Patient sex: F
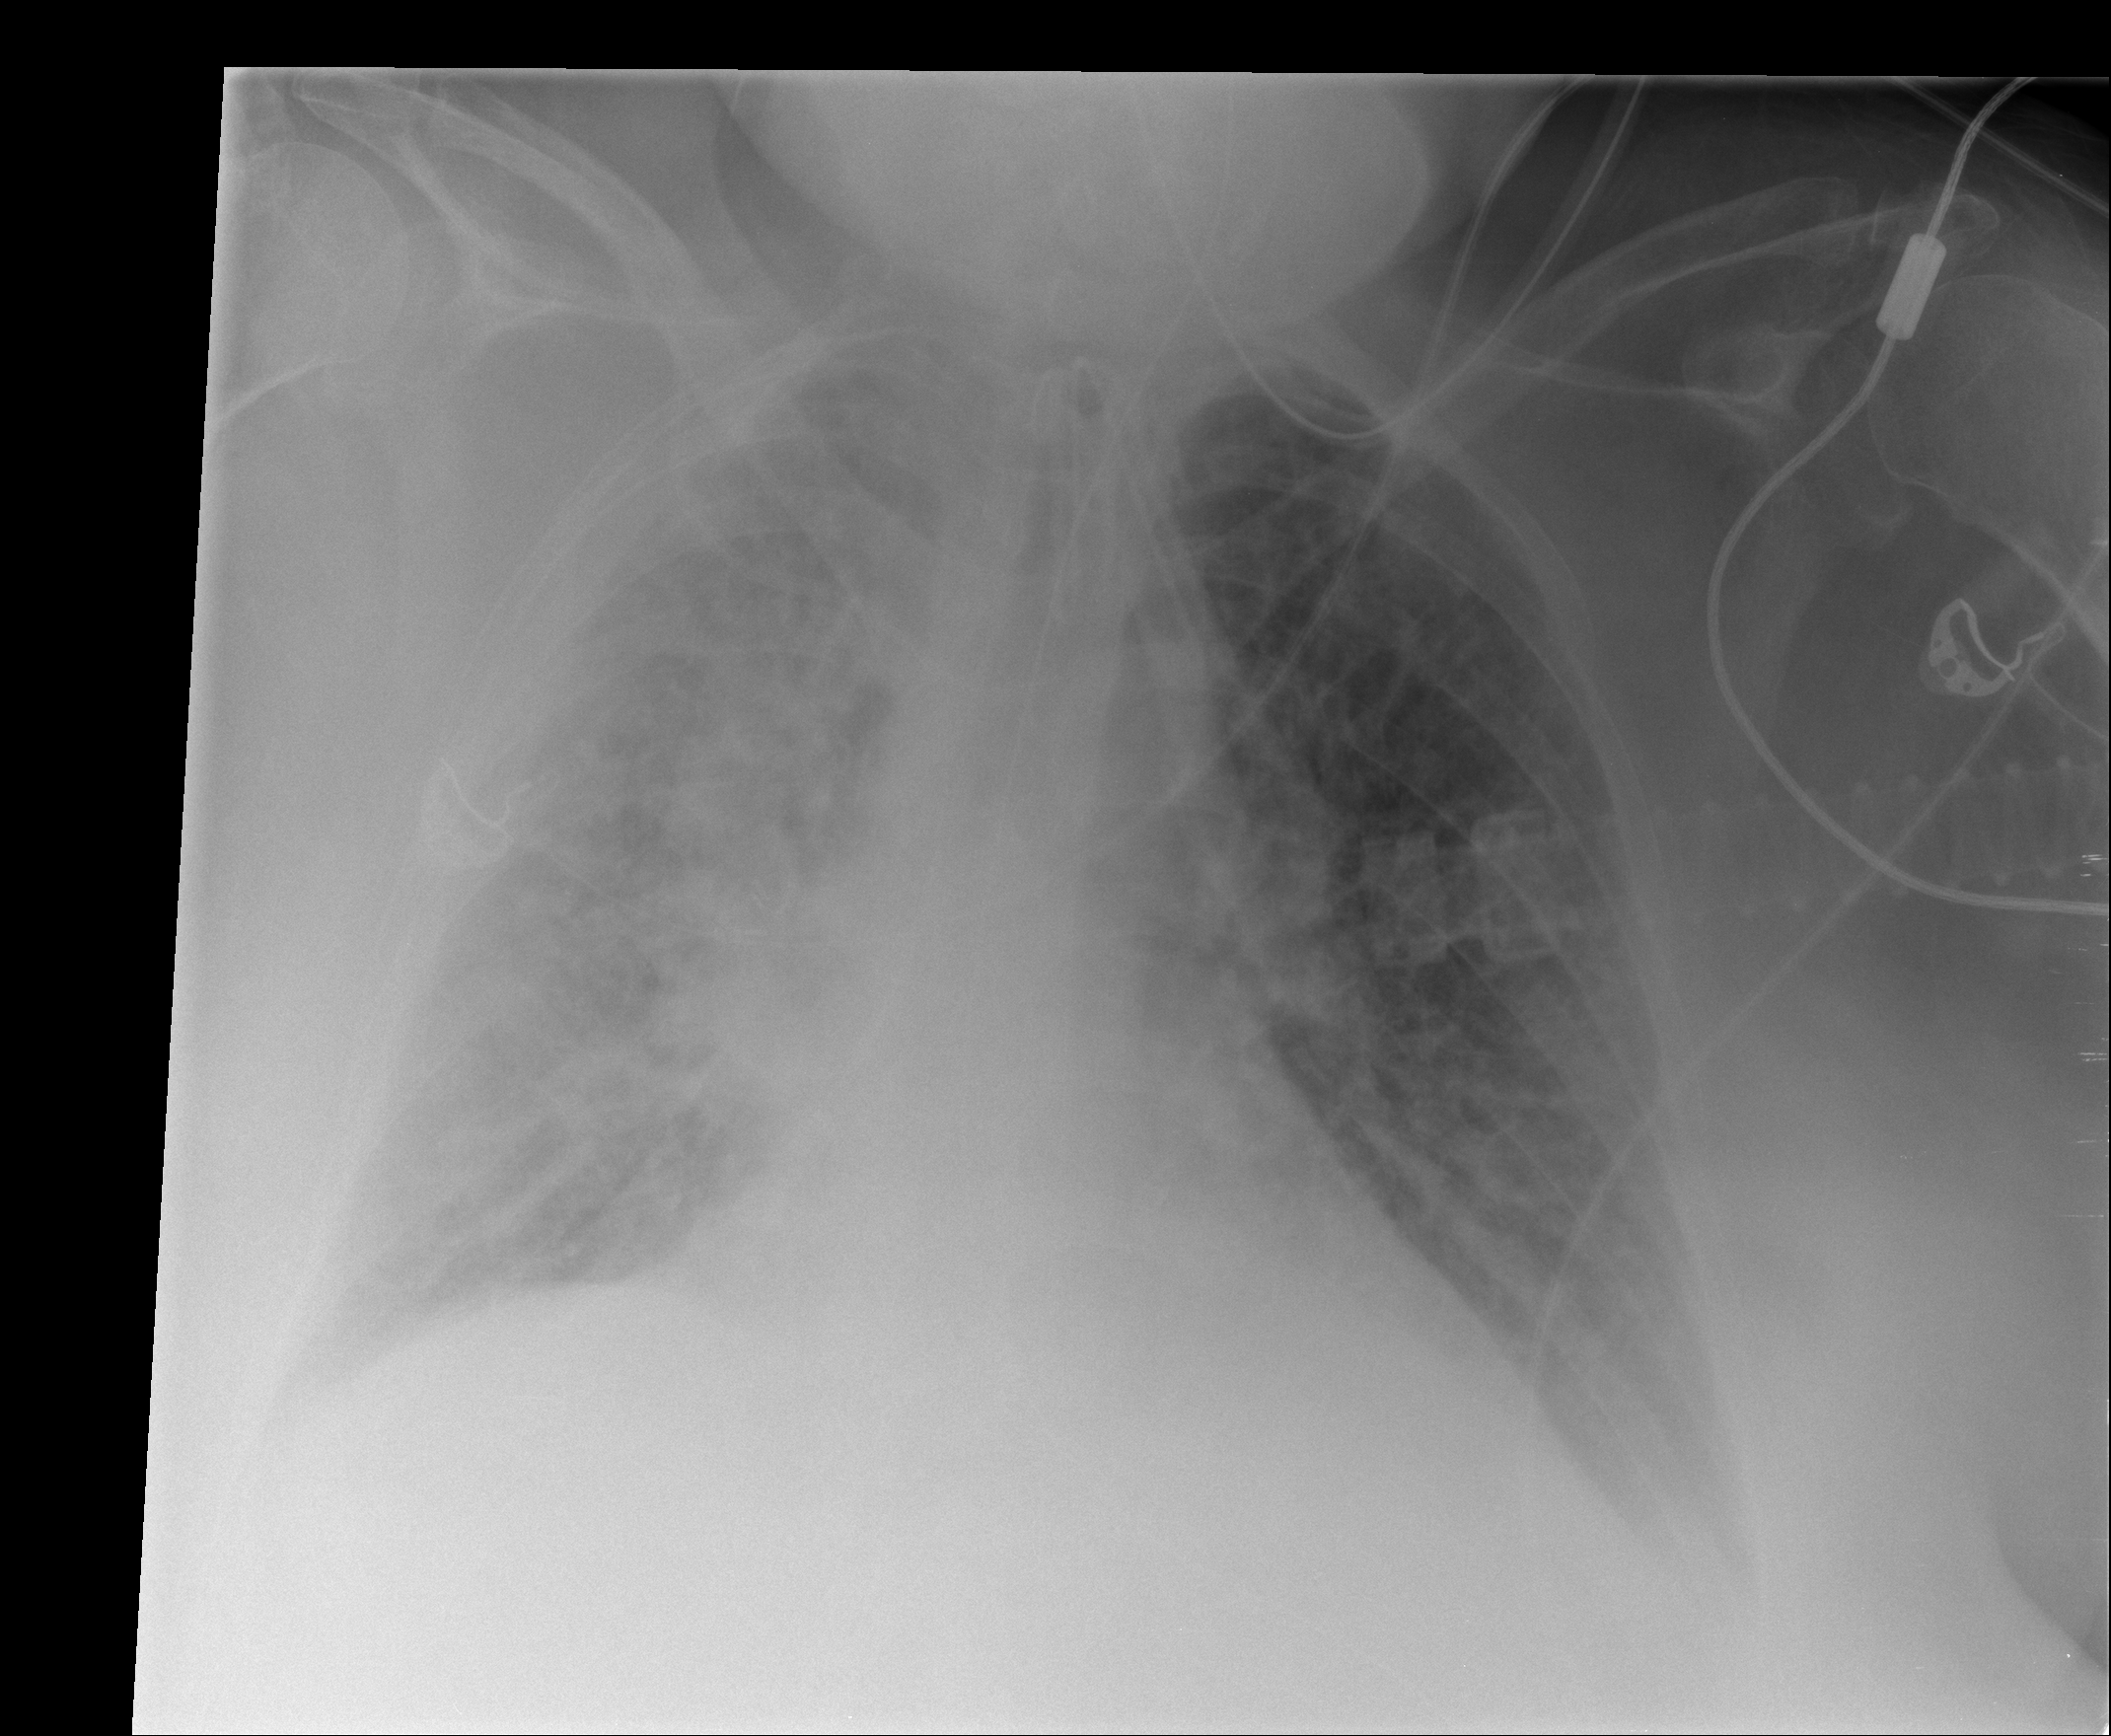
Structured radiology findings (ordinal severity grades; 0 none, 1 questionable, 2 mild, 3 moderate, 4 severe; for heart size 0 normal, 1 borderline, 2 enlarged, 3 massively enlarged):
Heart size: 0
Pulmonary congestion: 2
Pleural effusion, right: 2
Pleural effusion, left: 2
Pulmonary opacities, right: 3
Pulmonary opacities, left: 2
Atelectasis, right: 3
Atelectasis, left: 2